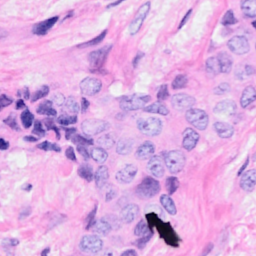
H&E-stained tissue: Breast